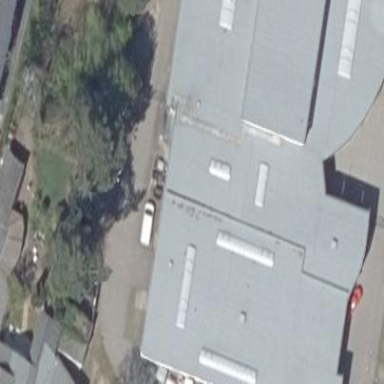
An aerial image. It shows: Commercial building housing car shop.